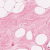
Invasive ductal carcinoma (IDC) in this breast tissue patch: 0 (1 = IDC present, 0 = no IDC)